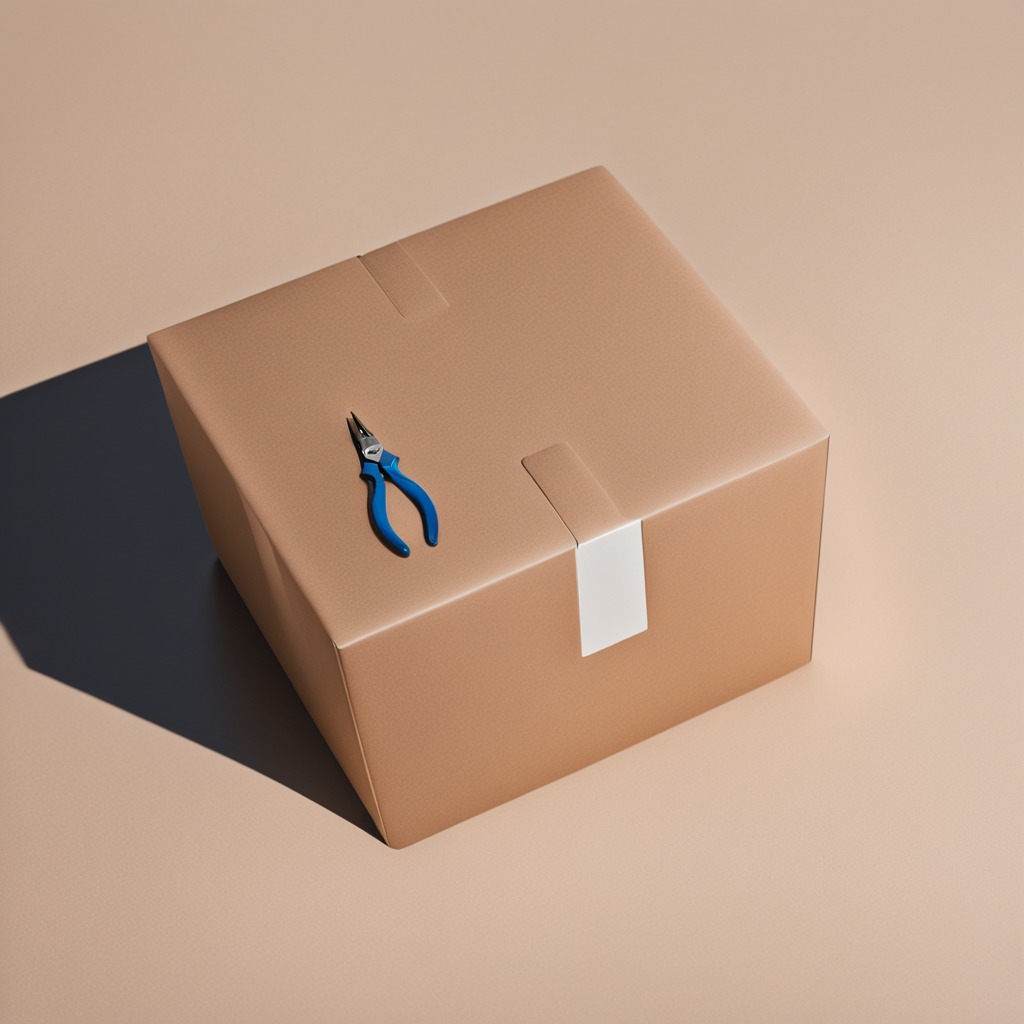
A plier lies on the clean dry cardboard box surface in an outdoor workshop during daytime bright natural light soft shadows slightly creased but